Question: I have a 'UIPageViewController' set up. There's a black bar that appears under the dot indicators. Is there anyway to remove the black bar? Thanks.
I have learned that the bar you see by the page indicators is part of the 'UIPageViewController'. Therefore making it clear, or any color is just changing the color of the page view controller which lays behind whatever view your on now. So if you have an image as a background and you don't want the bar don't use UIPageViewController.
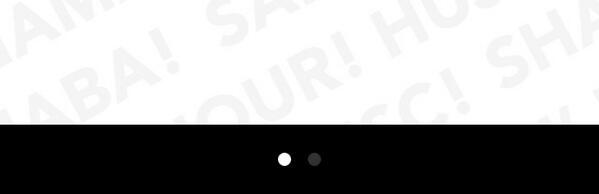
Answer: You can use <URL> to change the color of 'UIPageControl'. Otherwise it is not accessible.
'''
UIPageControl *pageControl = [UIPageControl appearance];
pageControl.backgroundColor = [UIColor blueColor];
'''
You can add this code for example in the app's delegate method:
'''
- (BOOL)application:(UIApplication *)application didFinishLaunchingWithOptions:(NSDictionary *)launchOptions
'''